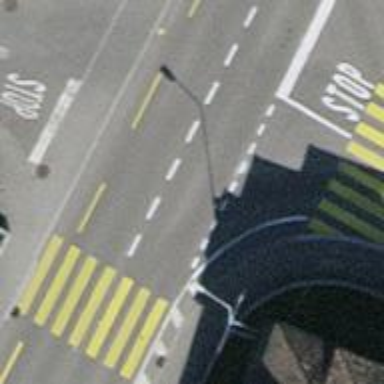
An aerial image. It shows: Secondary road with asphalt surface and dedicated cycle lane.